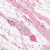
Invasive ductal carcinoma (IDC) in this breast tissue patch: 0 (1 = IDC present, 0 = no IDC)